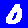
Digit: 0